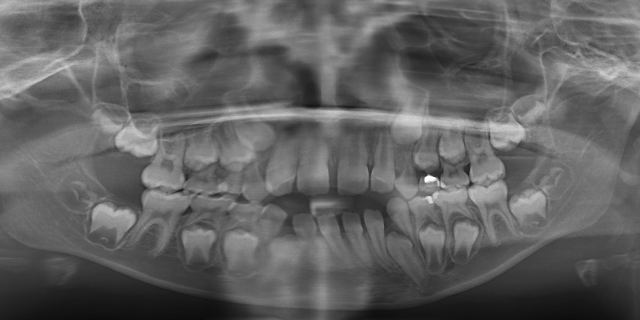
child